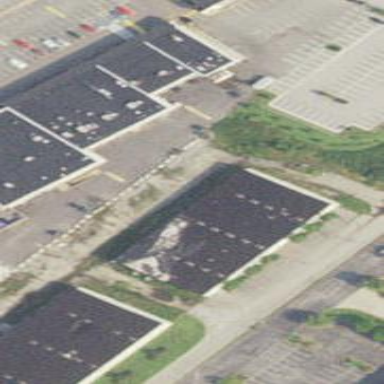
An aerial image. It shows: Warehouse building.